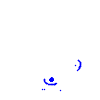
Particle: electron